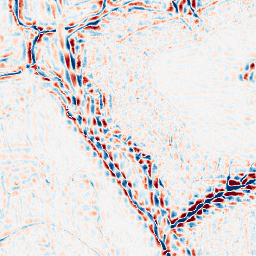
Category: wavelet
Decomposition family: wavelet_dwt
Decomposition parameters: wavelet: db4
level: 3
Upsampling method: quintic
Upsampling parameters: scale: 8
Upsampling scale: 8